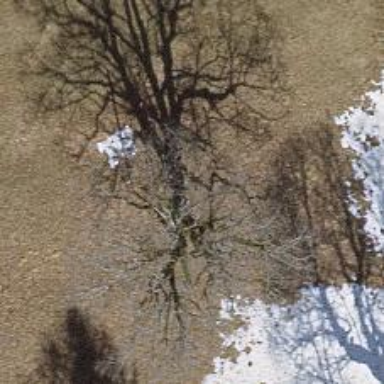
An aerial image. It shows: Single tag "natural: tree."